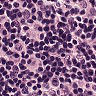
Metastatic tissue present: no